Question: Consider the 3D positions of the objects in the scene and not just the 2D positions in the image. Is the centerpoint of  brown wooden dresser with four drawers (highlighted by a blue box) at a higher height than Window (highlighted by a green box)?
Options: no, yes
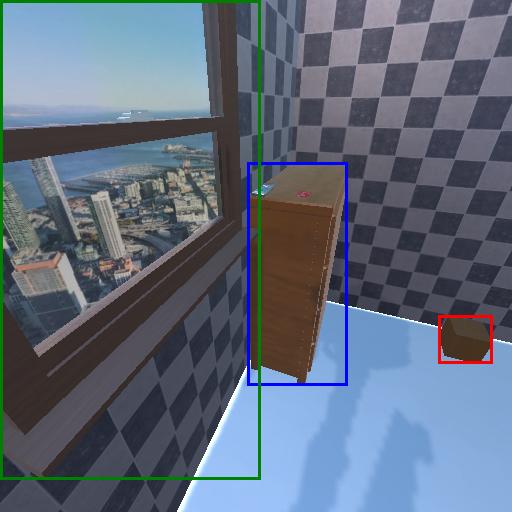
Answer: no